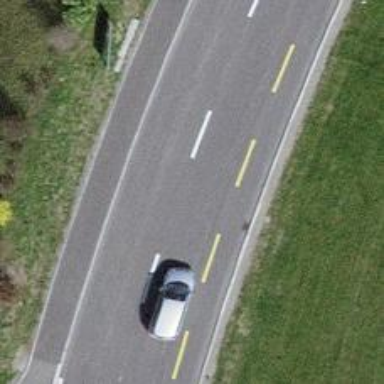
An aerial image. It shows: Secondary road with dedicated cycle lane on the left side.